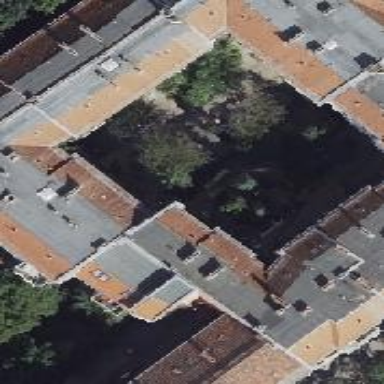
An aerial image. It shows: Apartment building with quadruple saltbox roof shape.